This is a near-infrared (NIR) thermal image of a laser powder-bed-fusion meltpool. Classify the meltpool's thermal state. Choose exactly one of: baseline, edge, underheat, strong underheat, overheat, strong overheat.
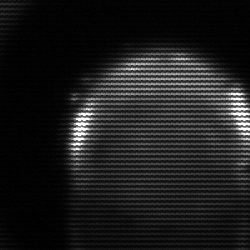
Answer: edge